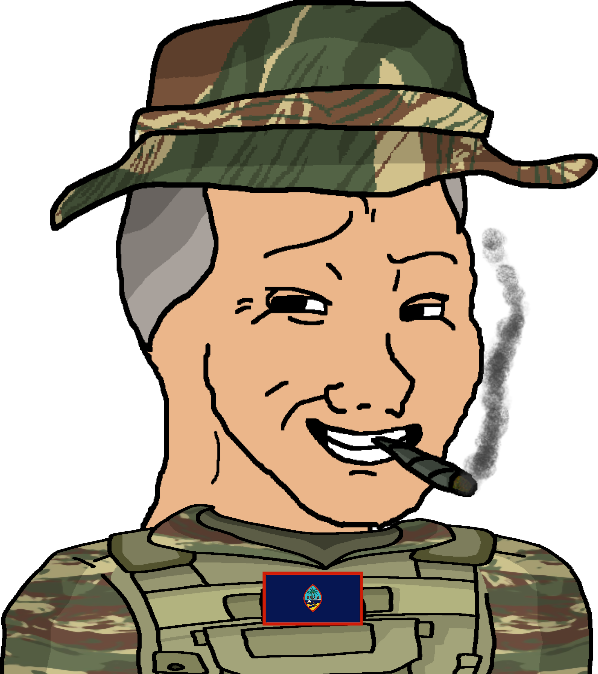
Label: 5_Smugjak